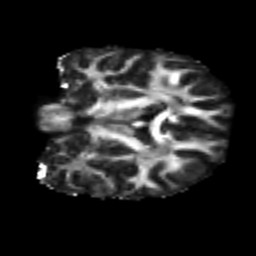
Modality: FA
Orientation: coronal
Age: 23
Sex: female
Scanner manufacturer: siemens
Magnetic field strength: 3 T
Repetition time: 2.3 s
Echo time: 0.085 s